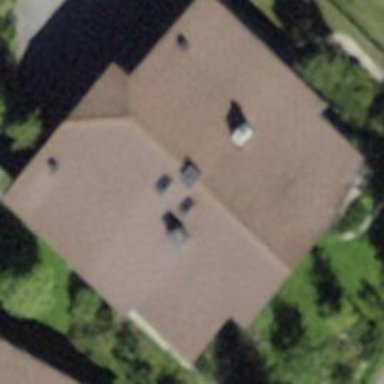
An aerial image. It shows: Building with tiled roof.